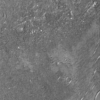
Label: not_dusty